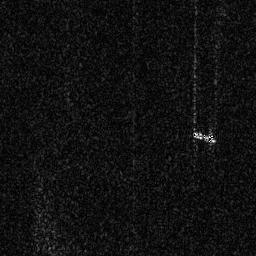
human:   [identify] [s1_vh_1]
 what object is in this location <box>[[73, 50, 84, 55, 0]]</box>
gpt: <ref>1 small ship at the right</ref>